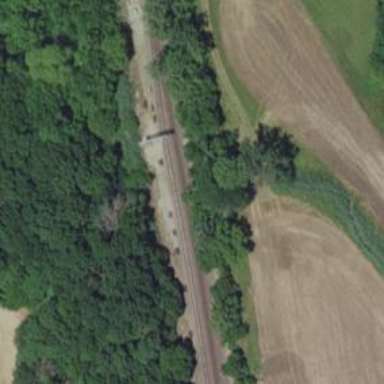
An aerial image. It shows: Rail spur service.